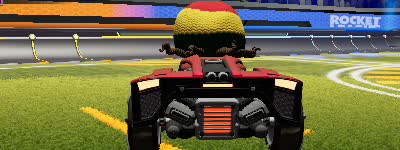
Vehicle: breakout